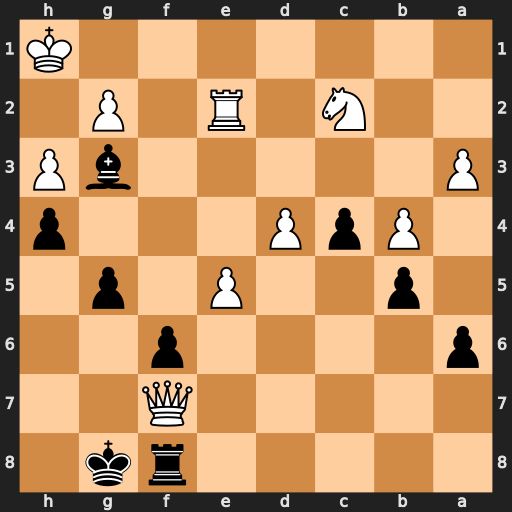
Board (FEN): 5rk1/5Q2/p4p2/1p2P1p1/1PpP3p/P5bP/2N1R1P1/7K
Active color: b
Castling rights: -
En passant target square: -
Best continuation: Kxf7 e6+ Ke7